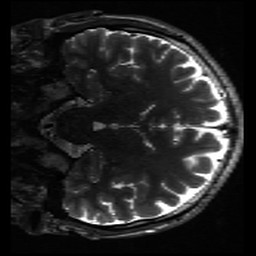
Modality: inplaneT2
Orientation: coronal